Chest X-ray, PA view. Patient: 60 years old, sex M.
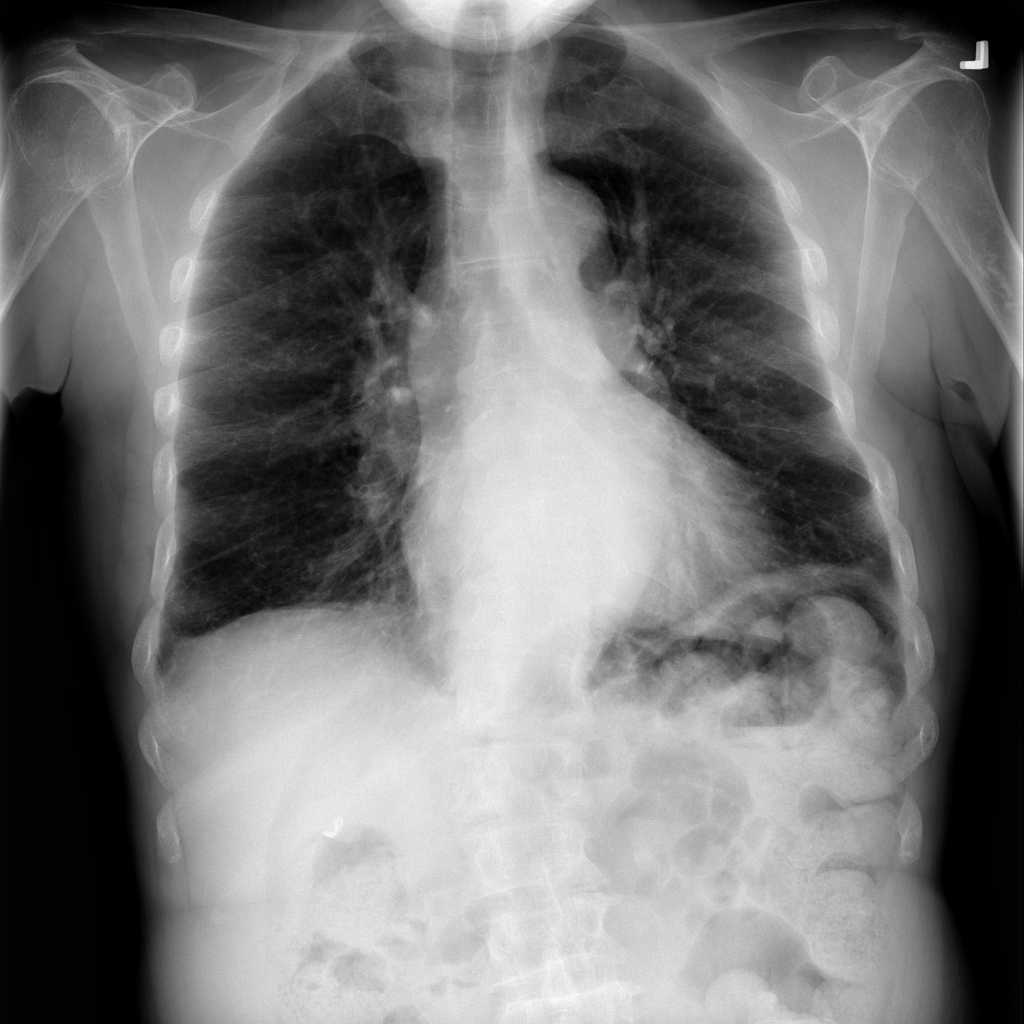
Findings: Cardiomegaly